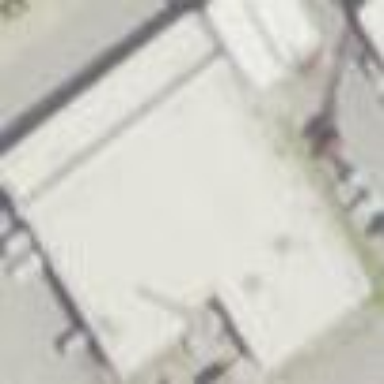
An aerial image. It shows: Building.